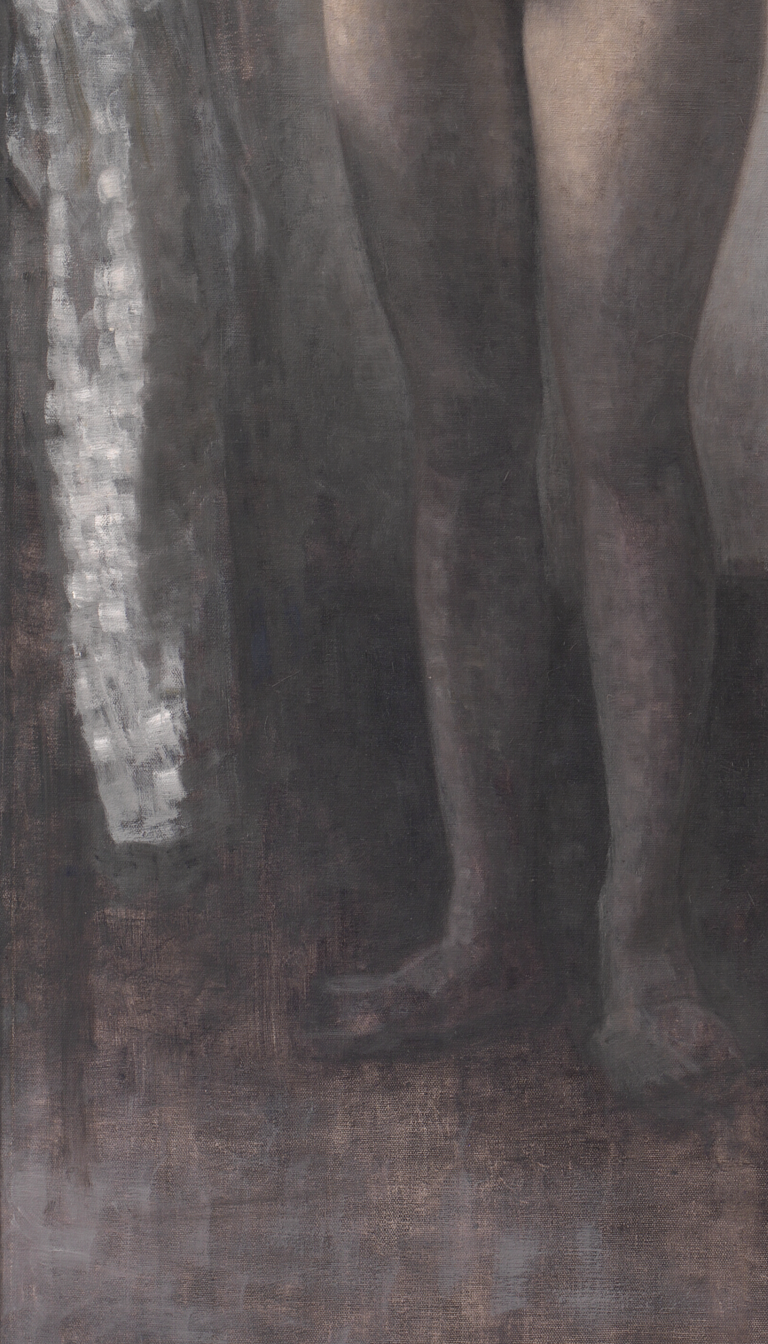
portrait painting, close up, soft diffused light, nude woman bare legs and feet, standing on dark wooden floor, white table cloth., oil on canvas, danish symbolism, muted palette